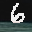
Label: 6